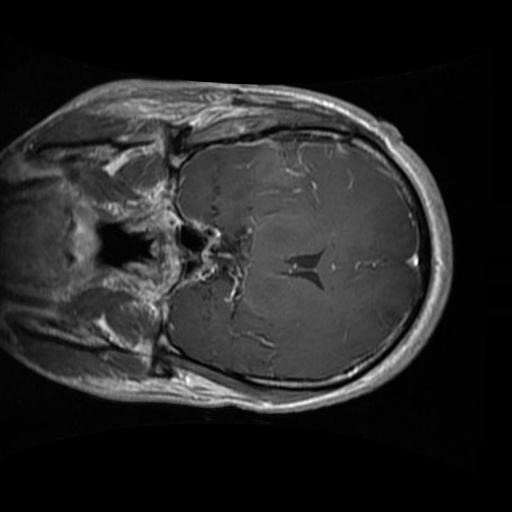
Label: brain_glioma